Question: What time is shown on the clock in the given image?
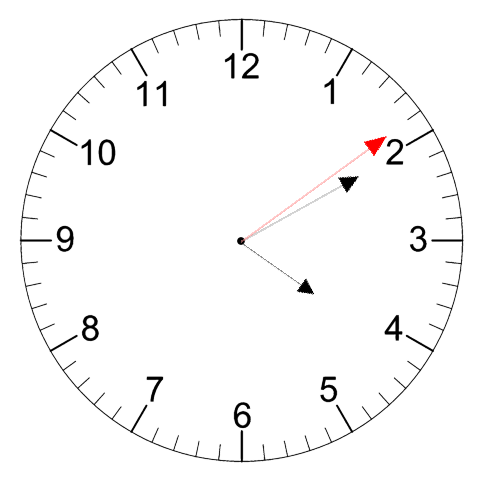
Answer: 04:10:09